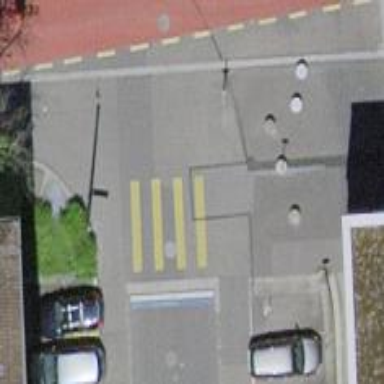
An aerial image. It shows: Kerb serving as barrier.